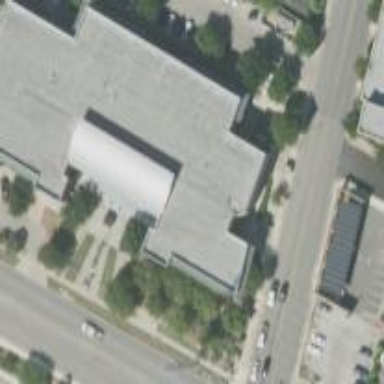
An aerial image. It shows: Public office building.